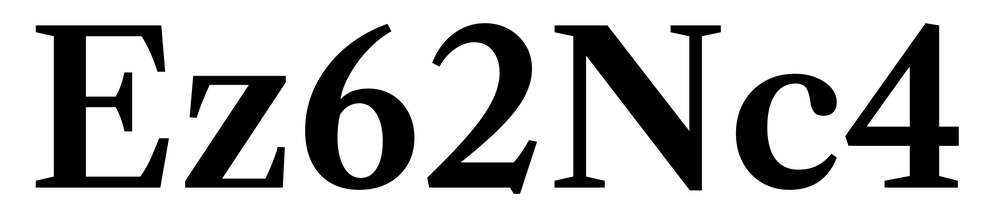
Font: LibreCaslonText_SemiBold